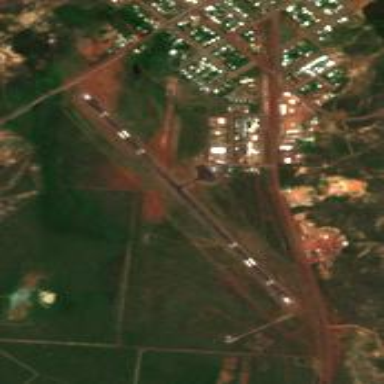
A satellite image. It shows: Runway at airport.